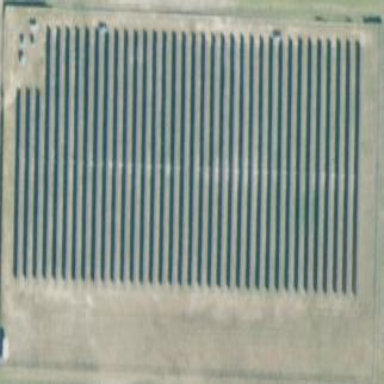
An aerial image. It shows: Solar power generator utilizing photovoltaic technology with solar photovoltaic panels.